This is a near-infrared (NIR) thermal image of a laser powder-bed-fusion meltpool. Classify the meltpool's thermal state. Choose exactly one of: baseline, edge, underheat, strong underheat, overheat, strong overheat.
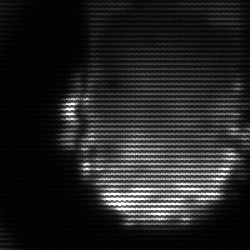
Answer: baseline